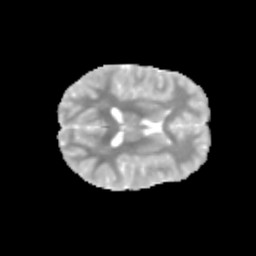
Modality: MD
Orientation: axial
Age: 12
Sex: female
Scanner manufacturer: siemens
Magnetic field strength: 3 T
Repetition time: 3.8 s
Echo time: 0.07 s